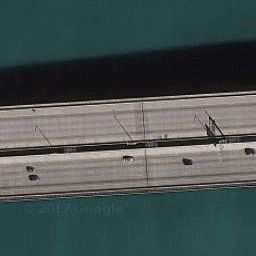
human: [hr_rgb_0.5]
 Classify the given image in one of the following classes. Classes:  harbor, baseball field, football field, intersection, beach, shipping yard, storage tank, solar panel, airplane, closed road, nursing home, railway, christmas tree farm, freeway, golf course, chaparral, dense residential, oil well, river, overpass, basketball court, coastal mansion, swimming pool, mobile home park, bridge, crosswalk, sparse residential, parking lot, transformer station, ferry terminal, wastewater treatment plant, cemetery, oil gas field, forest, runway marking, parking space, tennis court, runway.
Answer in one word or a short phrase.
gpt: bridge